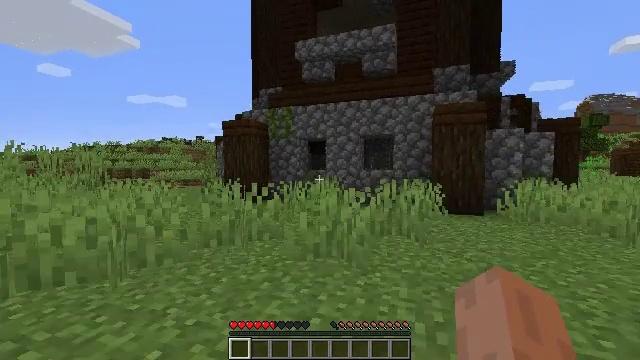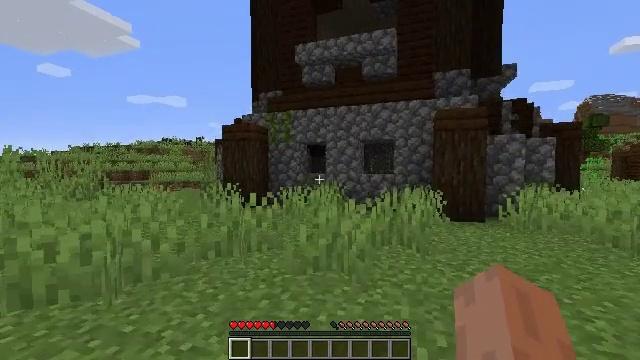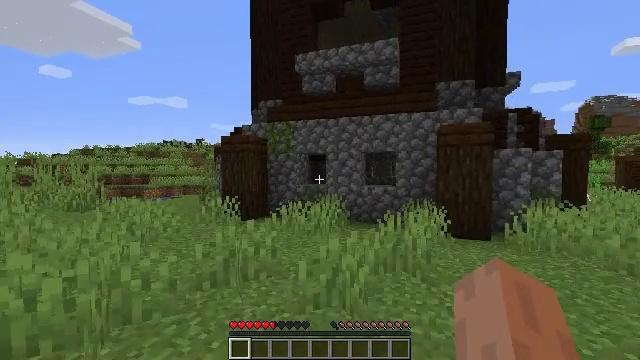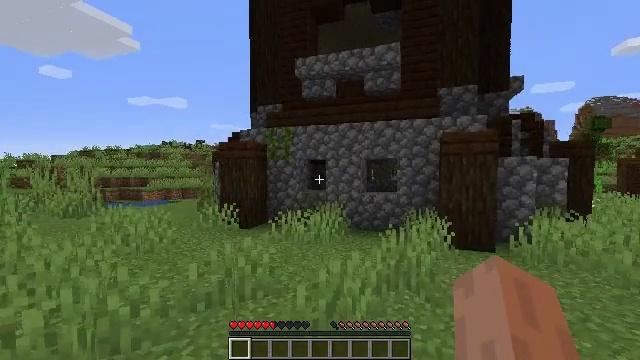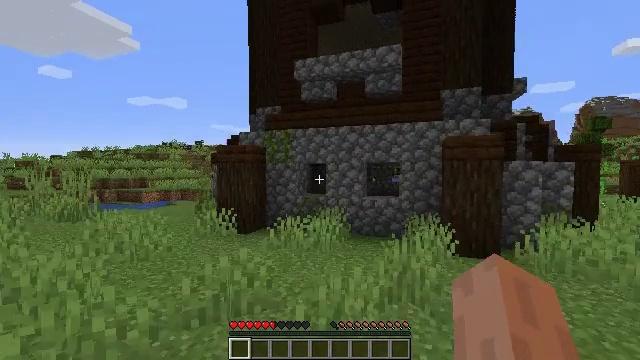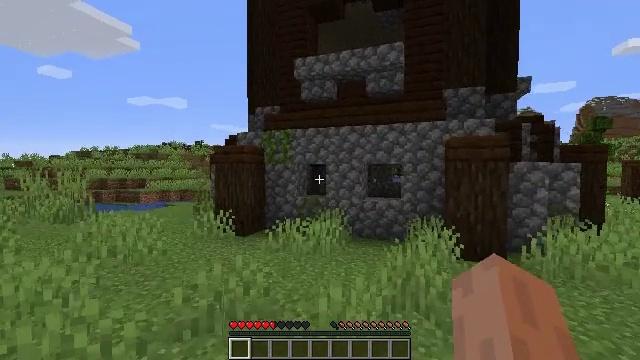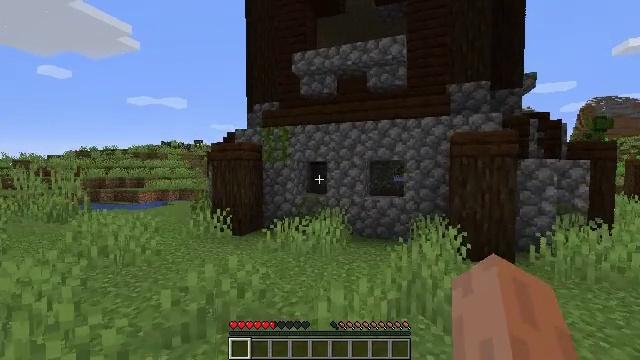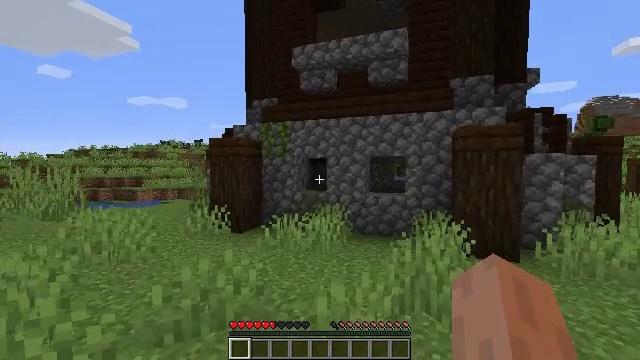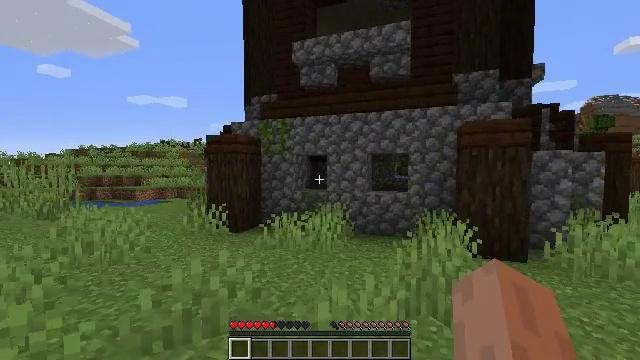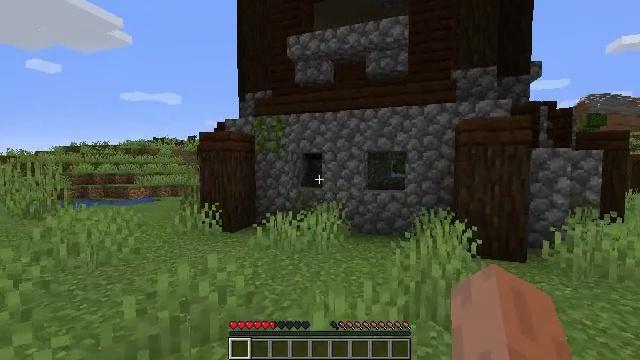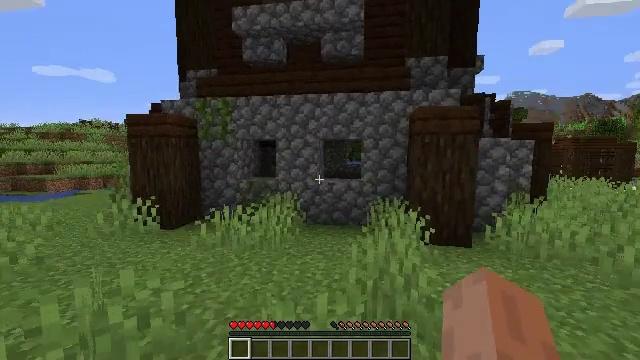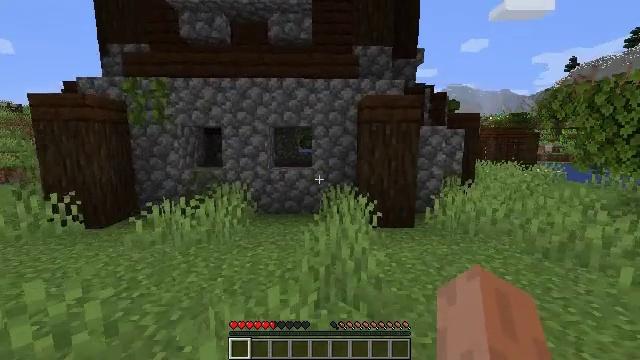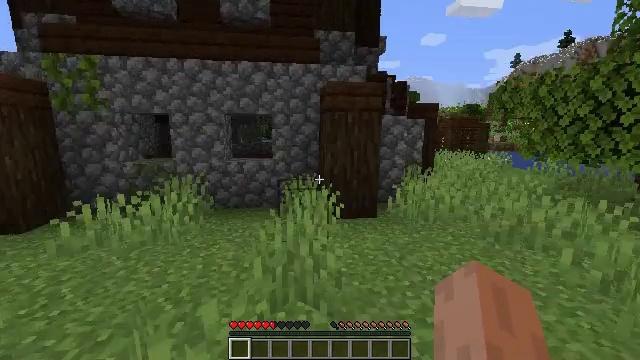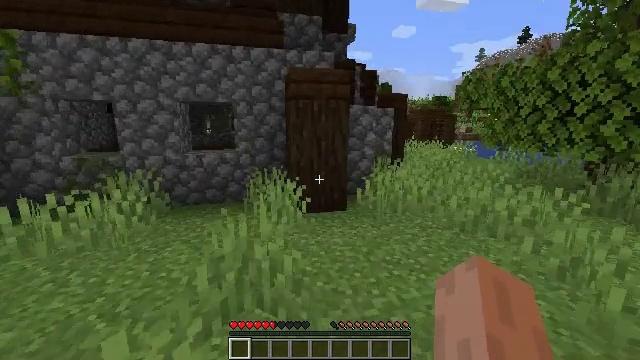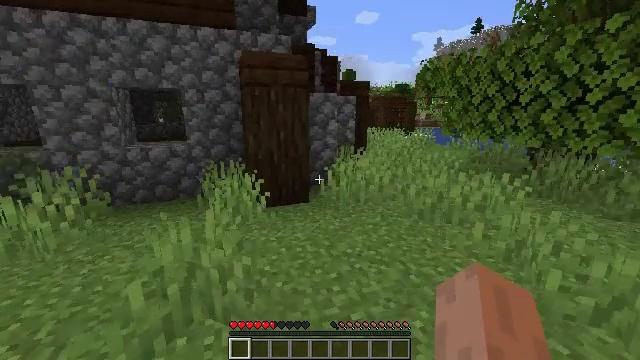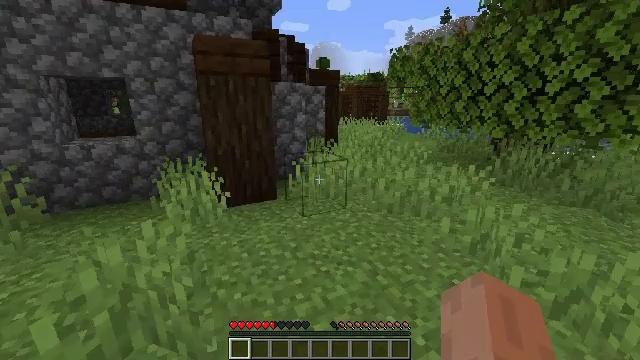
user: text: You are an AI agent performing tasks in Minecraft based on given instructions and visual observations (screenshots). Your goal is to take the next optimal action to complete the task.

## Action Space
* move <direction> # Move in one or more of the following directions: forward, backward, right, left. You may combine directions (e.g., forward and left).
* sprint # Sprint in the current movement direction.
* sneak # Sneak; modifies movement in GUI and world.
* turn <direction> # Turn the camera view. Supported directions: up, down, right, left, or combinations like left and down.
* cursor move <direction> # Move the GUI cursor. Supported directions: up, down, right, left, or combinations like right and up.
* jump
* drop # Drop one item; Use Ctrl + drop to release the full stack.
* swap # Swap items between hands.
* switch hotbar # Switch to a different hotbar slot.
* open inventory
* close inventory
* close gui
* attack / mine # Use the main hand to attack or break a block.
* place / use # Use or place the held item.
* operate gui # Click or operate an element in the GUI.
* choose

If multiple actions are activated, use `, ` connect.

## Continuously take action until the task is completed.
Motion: motion action
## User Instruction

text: Attack the birch planks to recycle them.
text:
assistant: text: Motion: move forward, attack / mine, jump
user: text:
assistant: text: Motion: move forward, attack / mine, jump
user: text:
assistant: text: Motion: move forward, attack / mine, jump
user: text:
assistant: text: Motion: move forward, attack / mine
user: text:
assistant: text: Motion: move forward, attack / mine
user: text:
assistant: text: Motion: move forward, attack / mine
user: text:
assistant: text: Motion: move forward, attack / mine
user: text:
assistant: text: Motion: move forward, attack / mine
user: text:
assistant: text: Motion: move forward, attack / mine
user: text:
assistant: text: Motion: move forward and move right, turn right and down, attack / mine
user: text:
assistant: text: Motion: move forward and move right, turn right and down, attack / mine
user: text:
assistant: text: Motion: move forward and move right, turn right and down, attack / mine
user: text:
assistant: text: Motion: move forward and move right, turn right and down, attack / mine
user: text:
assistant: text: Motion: move forward and move right, turn right and down, attack / mine
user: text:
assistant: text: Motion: move forward and move right, turn right and down, attack / mine
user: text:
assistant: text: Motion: move forward and move right, attack / mine
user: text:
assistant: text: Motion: move forward and move right, attack / mine
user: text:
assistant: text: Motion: move forward and move right, turn left, attack / mine
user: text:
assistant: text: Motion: move forward and move right, turn left, attack / mine
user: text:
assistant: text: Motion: move forward and move right, turn left, attack / mine
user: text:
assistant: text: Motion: move forward and move right, attack / mine
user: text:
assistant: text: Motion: move forward and move right, attack / mine
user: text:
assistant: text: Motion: move forward and move right, attack / mine
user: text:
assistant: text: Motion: move forward and move right, attack / mine
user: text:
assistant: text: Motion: move forward and move right, attack / mine
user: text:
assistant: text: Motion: move forward and move right, turn left, attack / mine
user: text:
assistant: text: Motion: move forward and move right, turn left, attack / mine
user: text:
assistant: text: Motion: move forward and move right, turn left, attack / mine
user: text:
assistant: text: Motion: move forward and move right, turn left, attack / mine
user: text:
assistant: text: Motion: move forward and move right, turn left, attack / mine